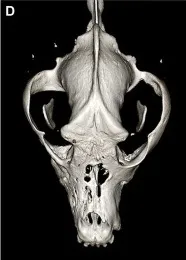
Panels. Represent 6 months postoperative CT,. 3D reconstruction. Have reduced in size.
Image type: radiology (ct)